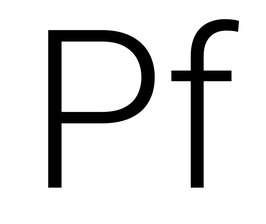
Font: Roboto_Light